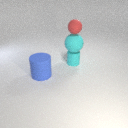
large cyan rubber sphere below small red rubber sphere